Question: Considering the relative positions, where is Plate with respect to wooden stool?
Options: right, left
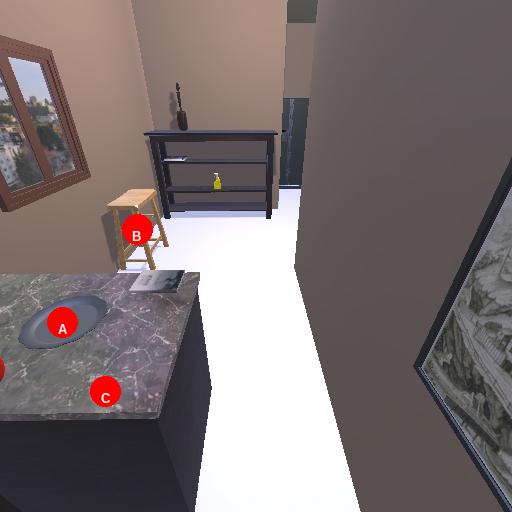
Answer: right